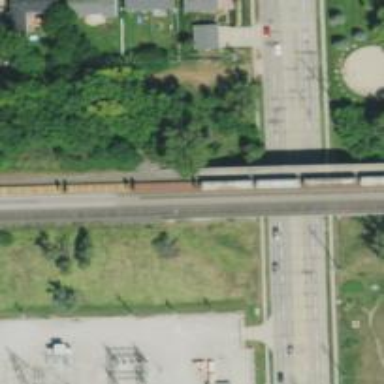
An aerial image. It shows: Bridge over railway line.